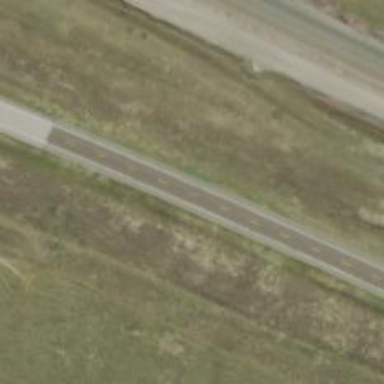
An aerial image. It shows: Asphalt road classified as trunk highway.